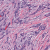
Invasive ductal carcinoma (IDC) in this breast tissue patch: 1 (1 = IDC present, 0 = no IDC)